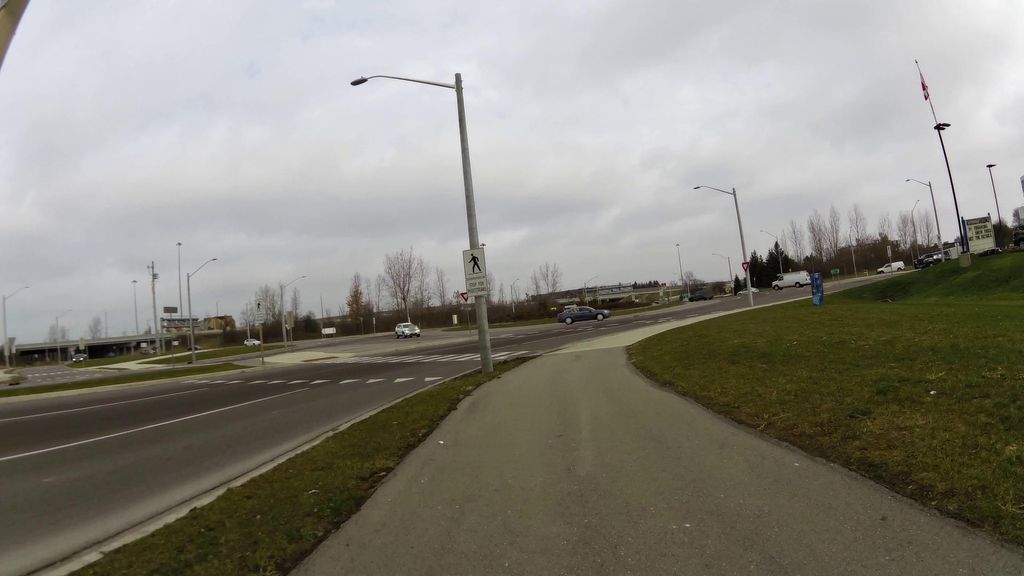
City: kitchener-waterloo